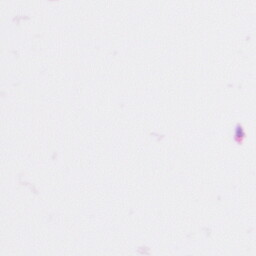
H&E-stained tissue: Pancreatic